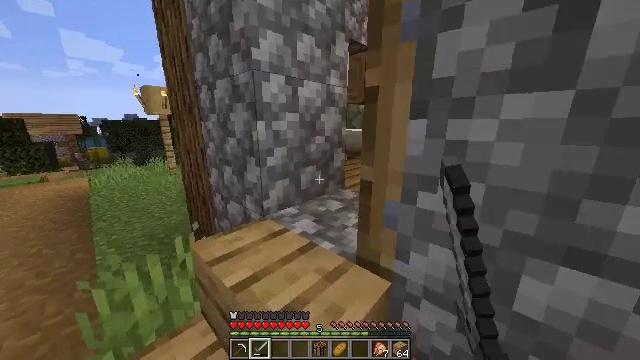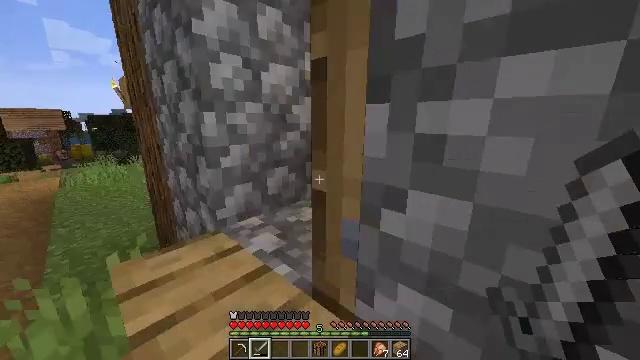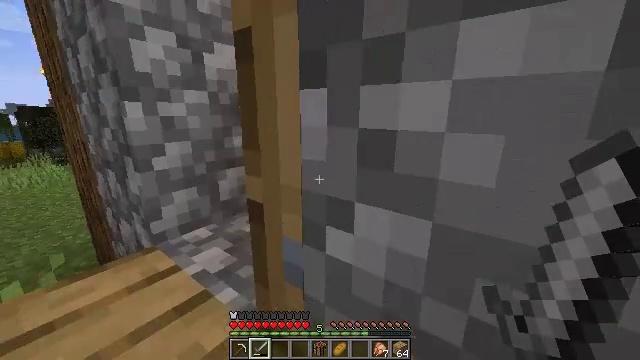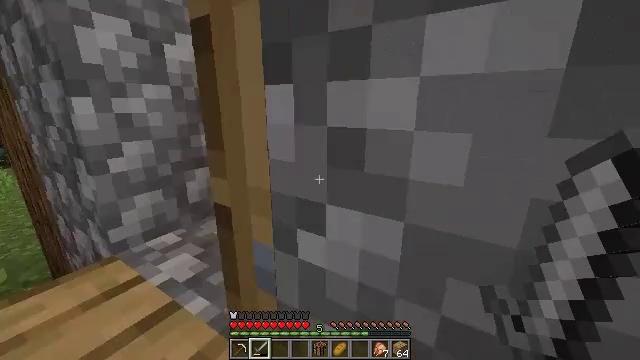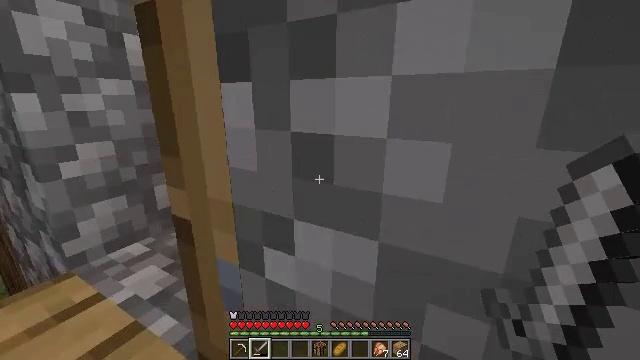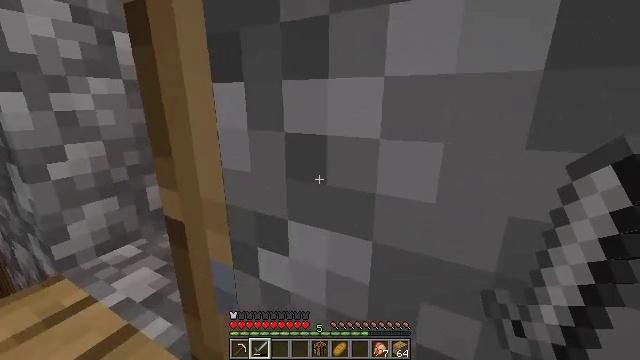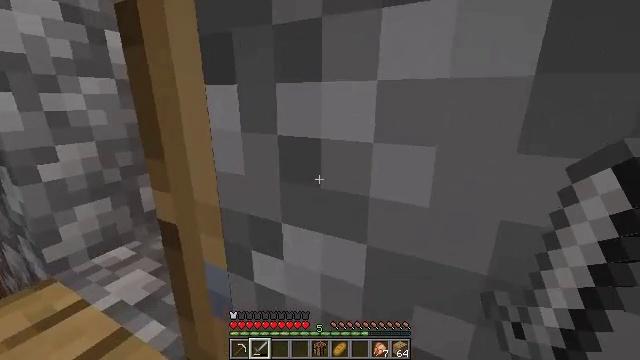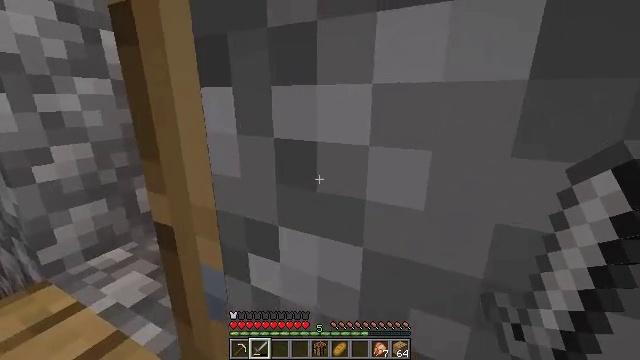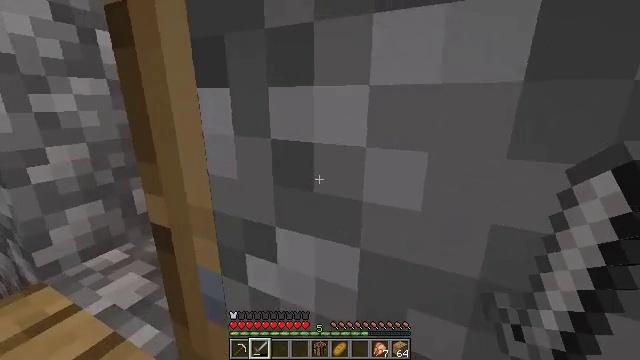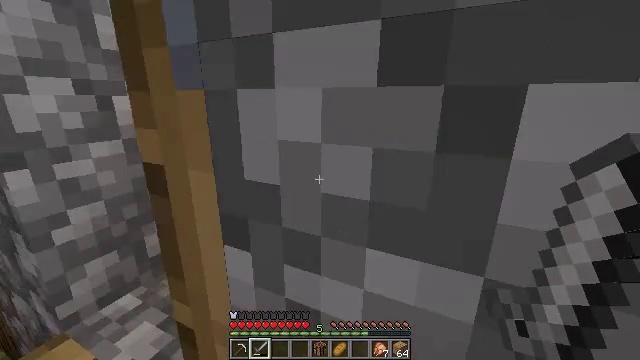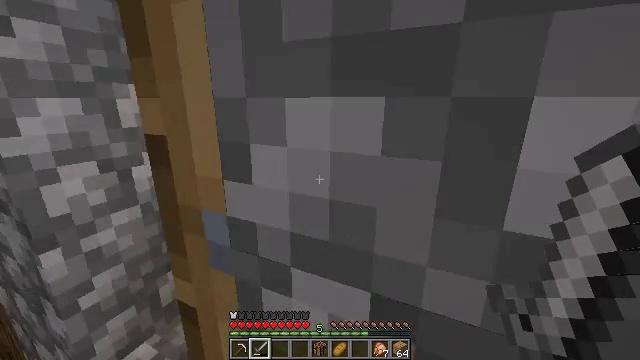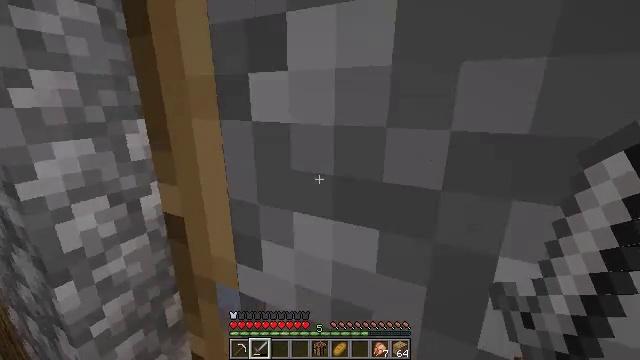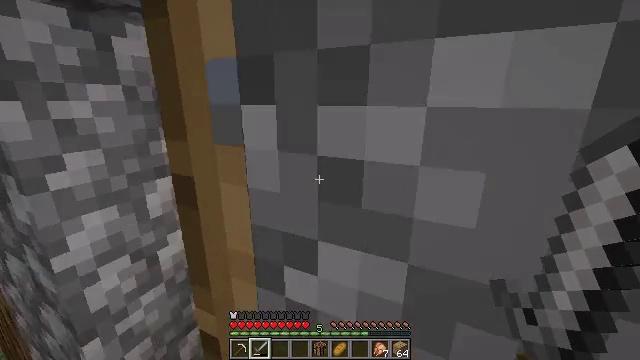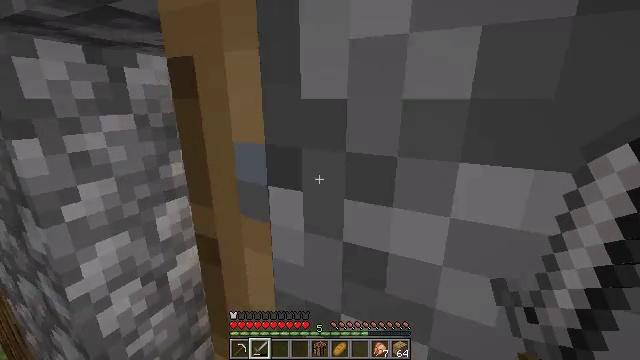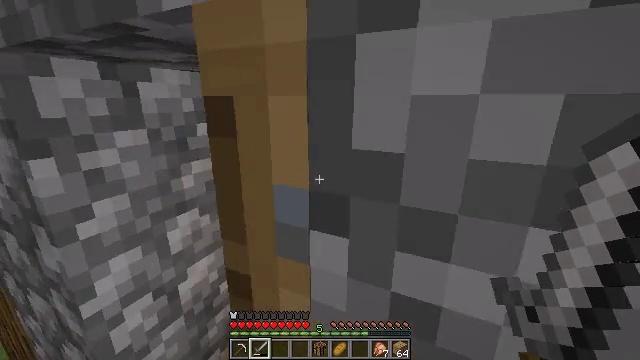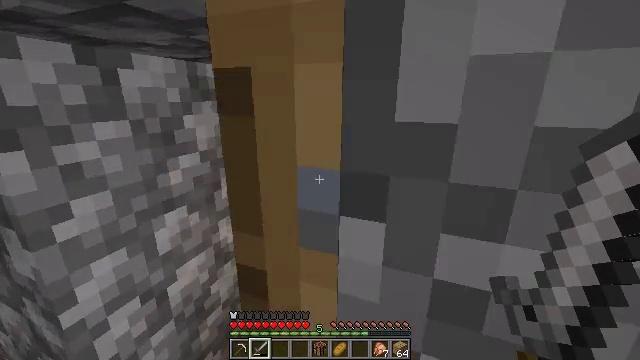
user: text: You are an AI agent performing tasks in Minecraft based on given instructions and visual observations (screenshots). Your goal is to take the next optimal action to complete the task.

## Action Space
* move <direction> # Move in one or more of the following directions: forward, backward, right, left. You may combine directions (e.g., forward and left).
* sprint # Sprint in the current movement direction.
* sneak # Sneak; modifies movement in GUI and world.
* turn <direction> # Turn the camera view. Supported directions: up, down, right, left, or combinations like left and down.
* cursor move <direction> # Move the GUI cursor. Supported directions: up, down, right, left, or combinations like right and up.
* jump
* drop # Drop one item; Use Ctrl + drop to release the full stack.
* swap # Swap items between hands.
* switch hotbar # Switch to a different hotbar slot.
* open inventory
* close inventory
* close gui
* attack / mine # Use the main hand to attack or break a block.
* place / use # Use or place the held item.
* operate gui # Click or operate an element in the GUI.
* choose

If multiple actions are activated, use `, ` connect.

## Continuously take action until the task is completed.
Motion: motion action
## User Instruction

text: Kill the chicken.
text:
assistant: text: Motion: move forward and move left
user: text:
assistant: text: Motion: move forward and move left, turn right
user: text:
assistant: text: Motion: move forward, turn right
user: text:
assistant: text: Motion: move forward, turn right
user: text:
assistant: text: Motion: move forward, turn right
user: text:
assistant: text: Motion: move forward
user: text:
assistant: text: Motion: move forward
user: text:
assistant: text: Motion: move forward
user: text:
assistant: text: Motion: move forward, jump
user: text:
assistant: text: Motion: move forward and move left, jump
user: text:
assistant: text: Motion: move forward and move left, jump
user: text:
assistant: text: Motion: move forward and move left, jump
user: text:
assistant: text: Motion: move forward and move left
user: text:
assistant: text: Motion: move forward and move left
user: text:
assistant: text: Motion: move forward and move left, turn right
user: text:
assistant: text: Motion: move forward and move left, turn right
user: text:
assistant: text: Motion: move forward and move left, turn right
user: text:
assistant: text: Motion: move forward
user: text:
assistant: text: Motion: move forward
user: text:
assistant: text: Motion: move forward, turn right
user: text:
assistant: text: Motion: move forward, turn right
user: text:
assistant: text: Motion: move forward
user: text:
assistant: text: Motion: move forward
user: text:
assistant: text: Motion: move forward
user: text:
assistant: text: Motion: move forward, turn right
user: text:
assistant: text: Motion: move forward, turn right
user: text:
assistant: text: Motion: move forward, turn right and down
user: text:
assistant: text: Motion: move forward, turn right and down
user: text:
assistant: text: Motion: move forward, turn right and down
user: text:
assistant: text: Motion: move forward, turn right